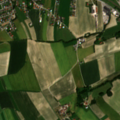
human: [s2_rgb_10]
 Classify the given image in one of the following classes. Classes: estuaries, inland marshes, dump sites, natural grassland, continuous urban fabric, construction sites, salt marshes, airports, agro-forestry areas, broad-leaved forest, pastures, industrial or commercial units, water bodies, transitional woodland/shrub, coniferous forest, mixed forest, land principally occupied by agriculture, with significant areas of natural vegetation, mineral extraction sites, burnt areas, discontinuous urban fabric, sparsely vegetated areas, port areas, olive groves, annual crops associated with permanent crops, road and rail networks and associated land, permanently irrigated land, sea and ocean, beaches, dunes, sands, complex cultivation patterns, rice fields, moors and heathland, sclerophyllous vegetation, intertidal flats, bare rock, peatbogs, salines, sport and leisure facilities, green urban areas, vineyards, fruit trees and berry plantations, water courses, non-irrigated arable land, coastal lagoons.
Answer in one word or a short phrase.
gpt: discontinuous urban fabric, non-irrigated arable land, complex cultivation patterns